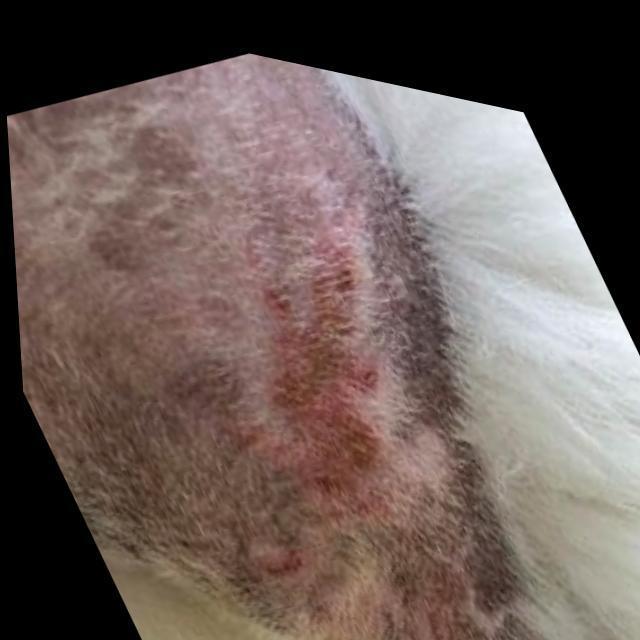
Canine fungal skin infection — characterized by alopecia, scaling, crusting, and circular lesions. Common agents include Malassezia and Candida species.